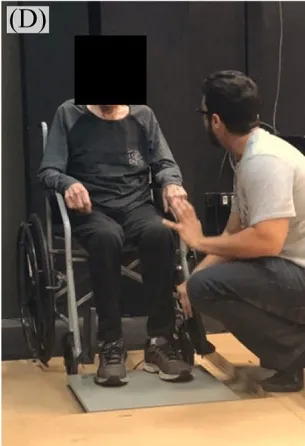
Timed Up and Go Test. Instructions.
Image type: medical_photograph (skin_photograph)